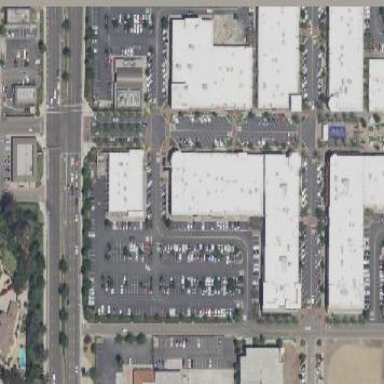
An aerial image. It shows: Retail building.